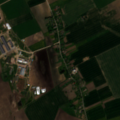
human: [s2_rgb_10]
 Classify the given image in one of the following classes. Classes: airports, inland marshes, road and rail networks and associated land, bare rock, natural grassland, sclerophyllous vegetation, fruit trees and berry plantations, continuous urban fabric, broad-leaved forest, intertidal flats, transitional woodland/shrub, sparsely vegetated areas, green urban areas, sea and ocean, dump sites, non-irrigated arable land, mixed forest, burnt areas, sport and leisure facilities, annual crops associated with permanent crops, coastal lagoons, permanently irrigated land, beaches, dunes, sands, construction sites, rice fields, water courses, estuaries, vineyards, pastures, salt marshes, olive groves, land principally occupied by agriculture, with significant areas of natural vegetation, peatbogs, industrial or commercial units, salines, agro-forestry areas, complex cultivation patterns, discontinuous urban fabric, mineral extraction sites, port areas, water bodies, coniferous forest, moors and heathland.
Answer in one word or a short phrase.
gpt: industrial or commercial units, non-irrigated arable land, pastures, complex cultivation patterns